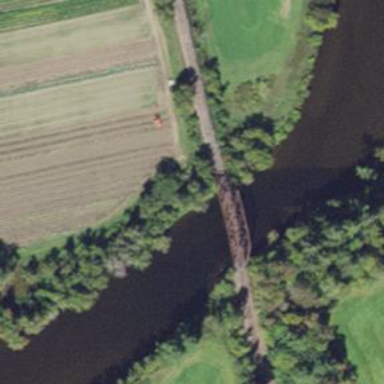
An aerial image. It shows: Railway bridge.